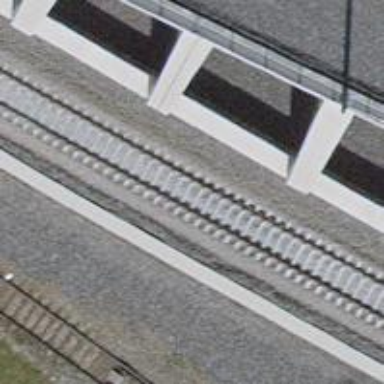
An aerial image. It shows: Single railway track with electrification through contact line.